Question: We are using <URL> version 4.5.1 and there is an issue when pasting the table with background and inline styles.
Below is the code which we are trying to copy & paste:
'''
<table border="0" cellpadding="50" cellspacing="0" style="border: 3px solid #545454;" width="100%">
<tbody>
<tr>
<td style="background:#000">
<table border="0" cellpadding="25" cellspacing="0" style="background: #fff; border: 2px solid #FF9900;" width="100%">
<tbody>
<tr>
<td>Test Table</td>
</tr>
</tbody>
</table>
</td>
</tr>
</tbody>
'''

This works fine when:
1. Copy & Paste from chrome to chrome same Page only.
2. chrome to FF - Works only when right click and paste
3. chrome to IE, but it adds some inline styles like border-image: none;
4. Firefox to FF, FF to IE.
5. IE to IE.
It doesn't work when:
1. Copying from chrome and paste it to another page of chrome, Chrome to FF, chrome to IE
2. FF to chrome
3. IE to chrome, IE to FF.
IE = Internet Explorer, FF = Firefox
This is also reproducible in the Samples Page(ckeditor\samples\index.html) downloaded.
Link for my <URL>.
Below are the CKEditor config settings:
'''
CKEDITOR.disableAutoInline = true;
CKEDITOR.config.height = 100;
CKEDITOR.config.width = '15%';
CKEDITOR.config.autoParagraph = false;
CKEDITOR.config.enterMode = CKEDITOR.ENTER_BR;
CKEDITOR.config.shiftEnterMode = CKEDITOR.ENTER_P;
CKEDITOR.config.allowedContent = true;
CKEDITOR.config.protectedSource.push(/<(script)[^>]*>.*<\/script>/ig);
CKEDITOR.config.extraAllowedContent = 'script(*)[*]{*};';
CKEDITOR.config.title = false;
'''
Please let me know how to handle this.
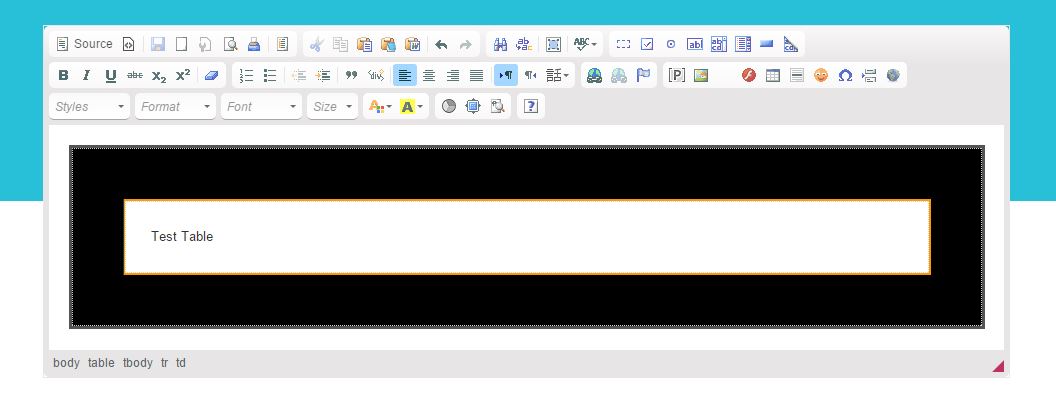
Answer: Among many features, CKEditor 4.5 introduced a special <URL>. And CKEditor must later clean this mess up, hence the need for this filter. The good thing is that it must be applied only when content CKEditor was not able to put the copied content into the clipboard itself. This is another thing that CKEditor 4.5 introduces - it handles copying and cutting itself whenever browser allows.
I wrote documentation of the <URL> option myself, so let me quote part of what I wrote:
> Note that the paste filter is applied only to external data. There are three data sources:- - - If Advanced Content Filter is not disabled, then it will also be applied to pasted and dropped data. The paste filter job is to "normalize" external data which often needs to be handled differently than content produced by the editor.This setting defaults to ''semantic-content'' in Chrome, Opera and Safari (all Blink and Webkit based browsers) due to messy HTML which these browsers keep in the clipboard. In other browsers it defaults to 'null'.
If you compare this documentation with the results that you have you should see a match. So the solution will be to extend 'config.pasteFilter' settings, what you can even do dynamically, by accessing 'editor.pasteFilter':
'''
editor.pasteFilter.allow( 'table{background*,border*}' );
'''
Note: I used '*' to match with all 'background-*' and 'border-*' properties, because you cannot tell what browsers will put into the clipboard. You can expect everything there.